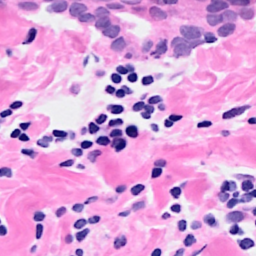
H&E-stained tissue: Breast